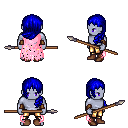
a pixel art fantasy rpg character, male body template, dark elf, purple skin, pink tattered cape, gold greaves, blue left-swept hairstyle, cloth bracers, brown shoes, spear, four views (front, back, left, right), 2x2 character sprite sheet, small pixel art, hard edges, no anti-aliasing